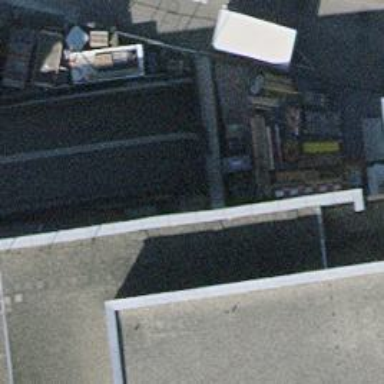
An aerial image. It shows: Parking entrance.